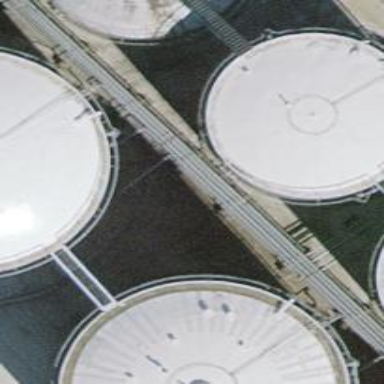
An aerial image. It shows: Storage tank building.